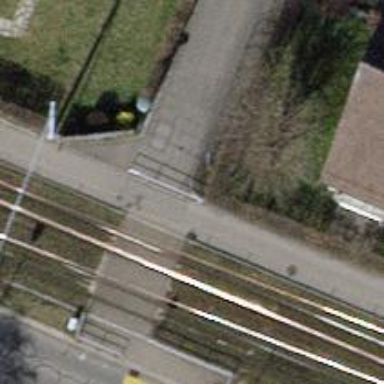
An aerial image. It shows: Fixed cycle barrier. It is single barrier installation.